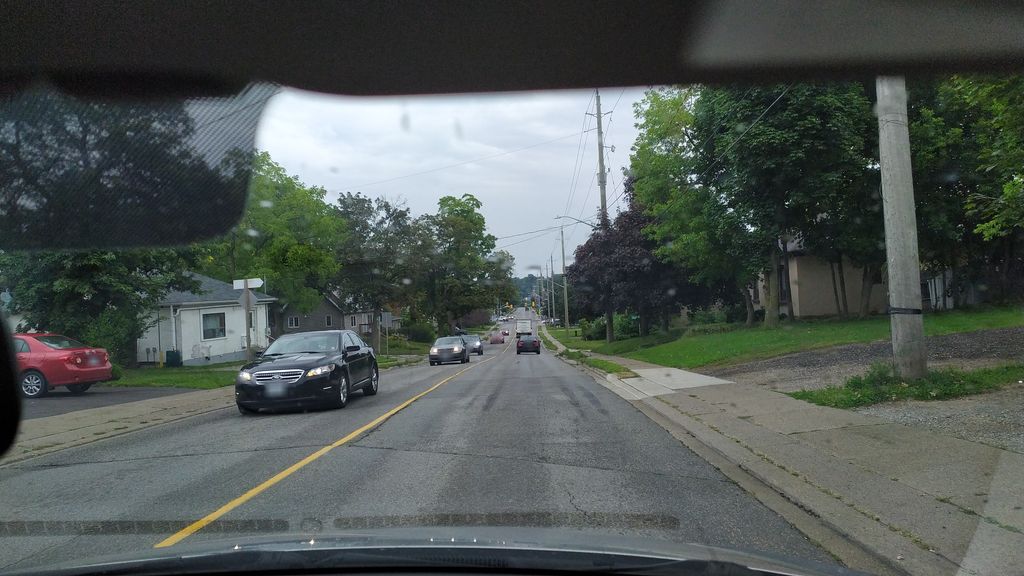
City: kitchener-waterloo